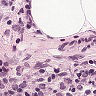
Metastatic tissue present: no